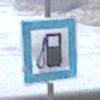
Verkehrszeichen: Tankstelle
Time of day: MorningAfternoon
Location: Outdoor (Suburban)
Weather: Overcast
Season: NotSpecified
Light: Natural